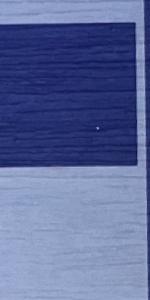
Label: Empty